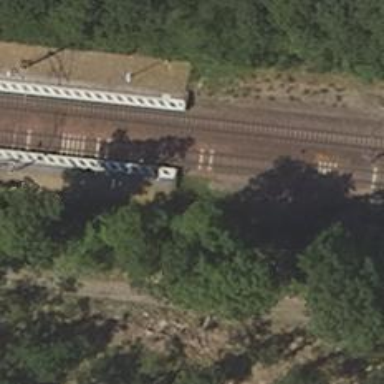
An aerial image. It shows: Close-up of railway platform edge.